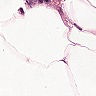
Metastatic tissue present: no